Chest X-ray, AP view. Patient: 44 years old, sex M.
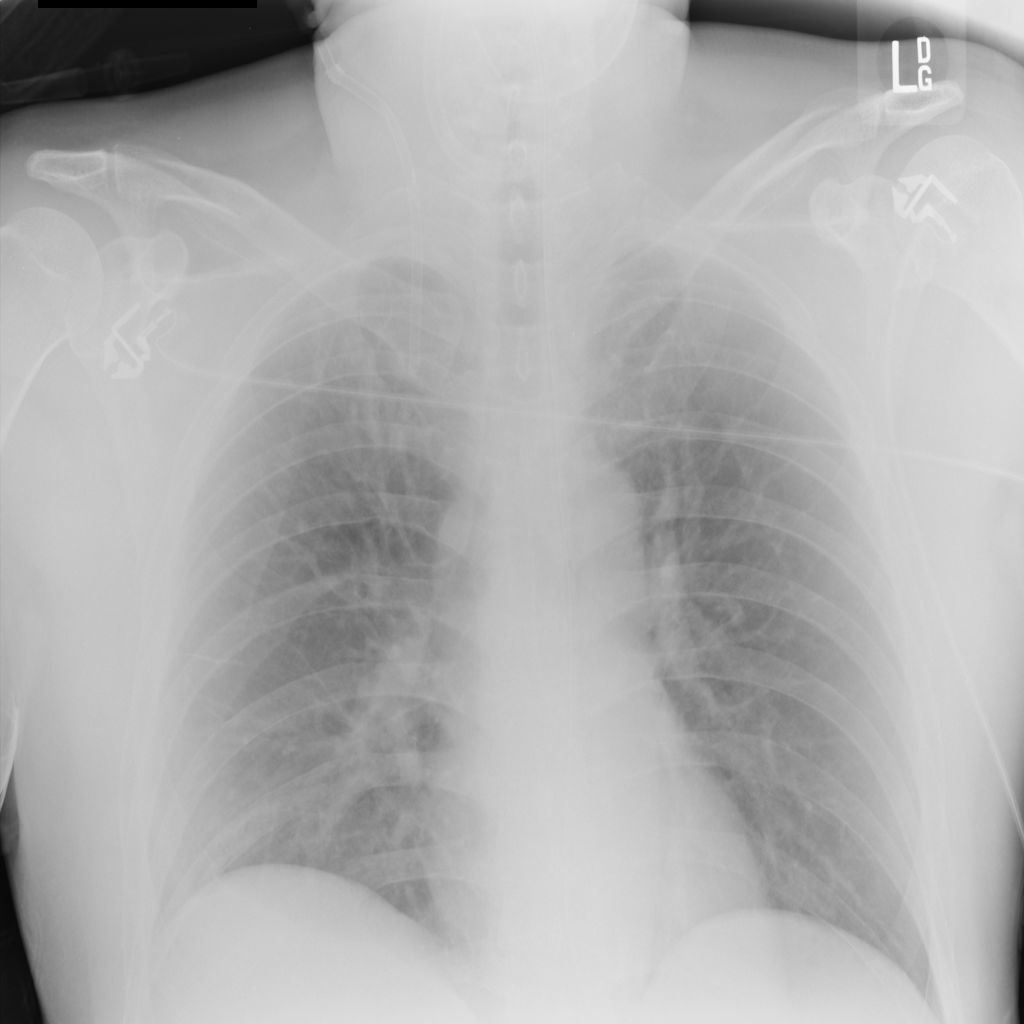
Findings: No Finding